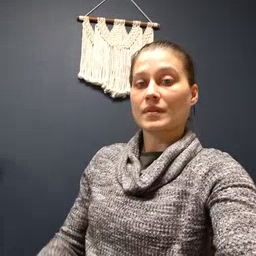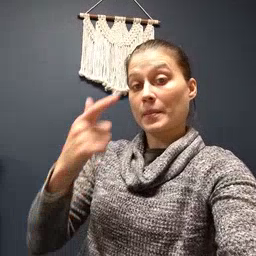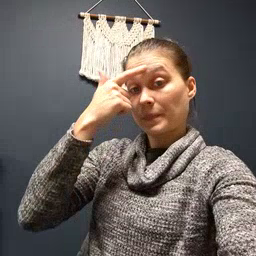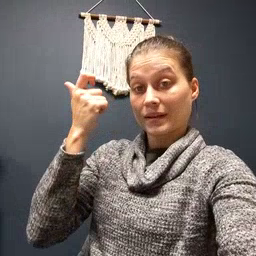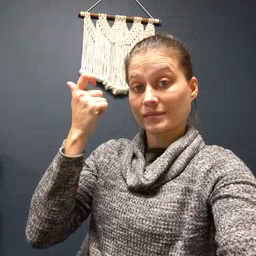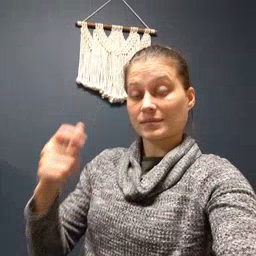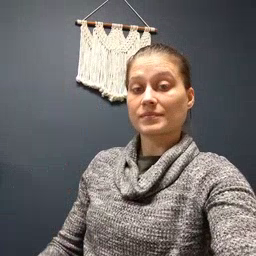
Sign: because